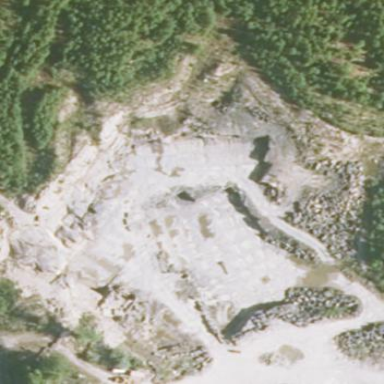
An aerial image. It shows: Quarry area.